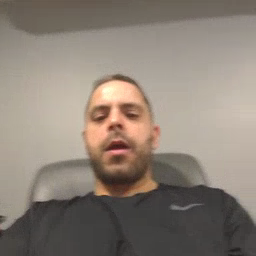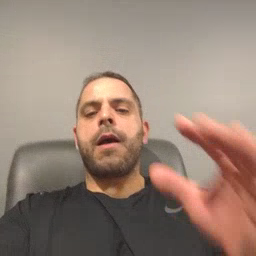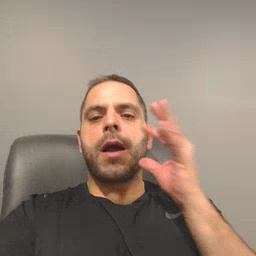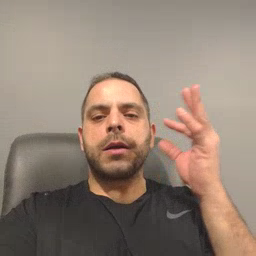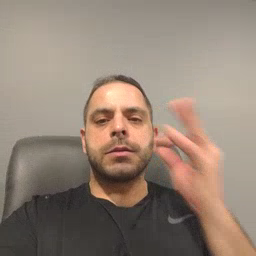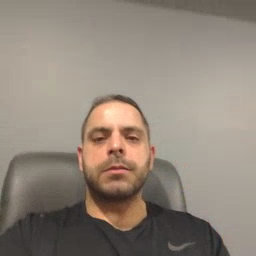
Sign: cat